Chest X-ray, PA view. Patient: 52 years old, sex F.
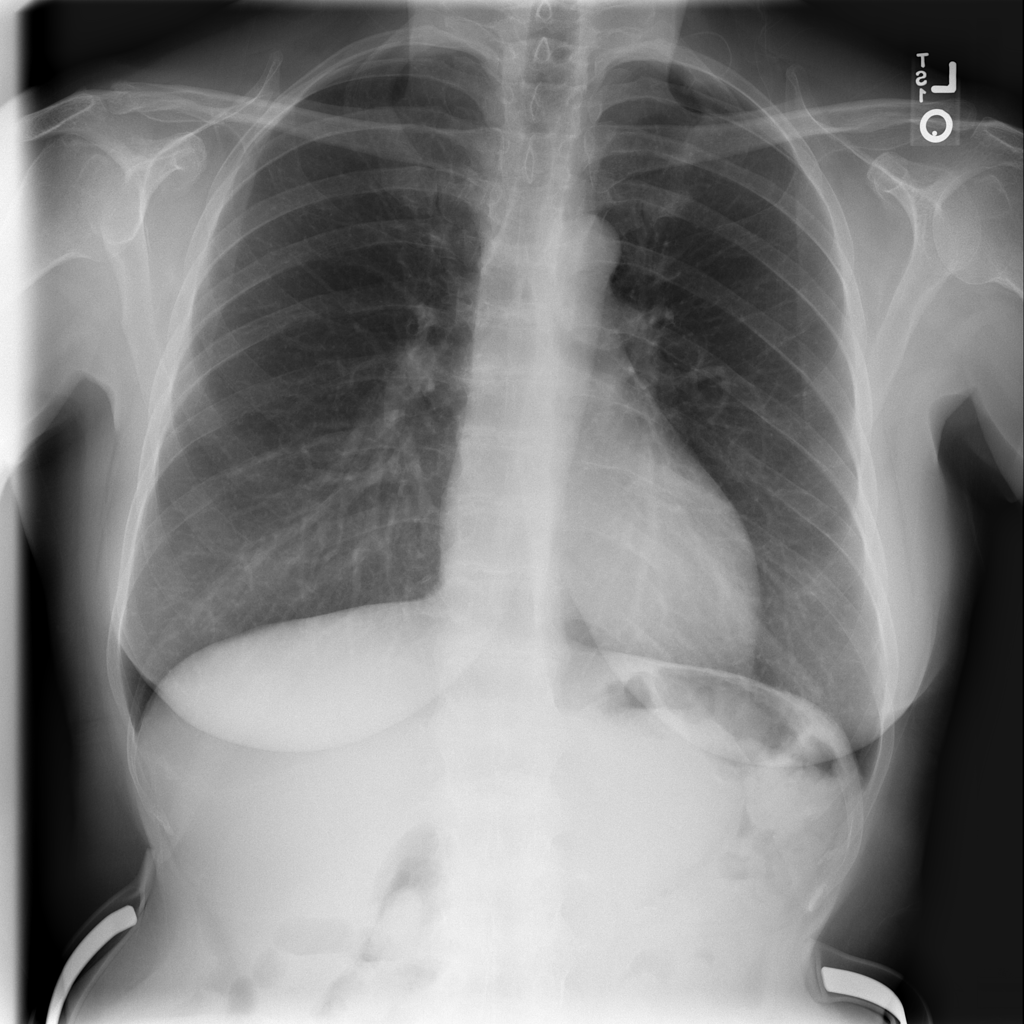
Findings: No Finding